Question: df
'''
Date Team Country Score
1/1/2012 TeamA Germany 10
1/2/2012 TeamA Germany 25
1/3/2012 TeamA Germany 50
1/1/2012 TeamB France 10
1/2/2012 TeamB France 70
1/3/2012 TeamB France 50
'''
I would like to create facet wrap graph with ggplot to have title and also put country on the left side of each plot as shown on the image. Is this doable with ggplot?
'''
ggplot(df,aes(Date, Score, group=Team, colour=Team))+
geom_point(size=0.5) +
geom_smooth(method="lm", se=T, size=1) +
facet_wrap(~Team, scale="free")
'''
##
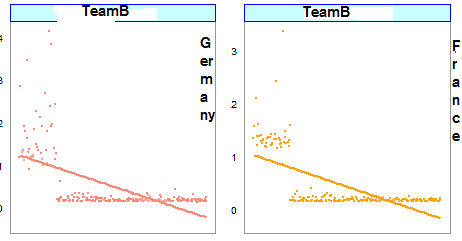
Answer: I define
'''
dat.text
Team Country x y
3 TeamA Germany 3 30
4 TeamB France 3 15
'''
Using geom_text
'''
p + geom_text(aes(x, y, label=Country, group=NULL),data=dat.text,
angle =90,family = "mono",size=12)
+ theme(legend.position = "none")
'''

The idea: I use a new data frame with three pieces of information and suuply it to geom_text.
ggplot do the rest of job.
- - - The labels to be supplied : CountryTo put the text in the right of plot , I choose '''
dat.text$x <- tail(originalData$Date,1)
'''